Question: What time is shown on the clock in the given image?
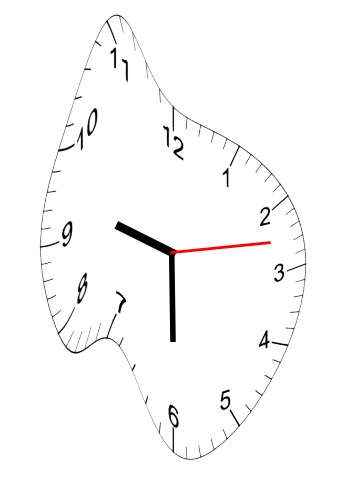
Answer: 09:30:13